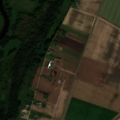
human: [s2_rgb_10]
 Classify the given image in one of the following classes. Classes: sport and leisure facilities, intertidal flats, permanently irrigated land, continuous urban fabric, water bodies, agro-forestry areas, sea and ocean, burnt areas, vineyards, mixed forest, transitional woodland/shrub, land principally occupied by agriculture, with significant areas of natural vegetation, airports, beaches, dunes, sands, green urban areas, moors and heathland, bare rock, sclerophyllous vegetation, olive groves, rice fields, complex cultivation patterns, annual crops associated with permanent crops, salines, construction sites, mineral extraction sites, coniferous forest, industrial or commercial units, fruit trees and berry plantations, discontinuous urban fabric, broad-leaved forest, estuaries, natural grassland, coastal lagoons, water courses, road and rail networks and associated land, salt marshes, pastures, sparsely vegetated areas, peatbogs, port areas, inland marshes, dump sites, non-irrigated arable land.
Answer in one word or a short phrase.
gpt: non-irrigated arable land, complex cultivation patterns, land principally occupied by agriculture, with significant areas of natural vegetation, transitional woodland/shrub